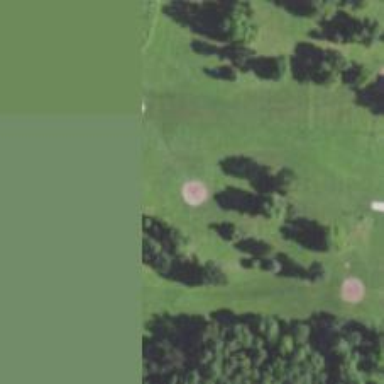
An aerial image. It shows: Disc golf basket.